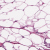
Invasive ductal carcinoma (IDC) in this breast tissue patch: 0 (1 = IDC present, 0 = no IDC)